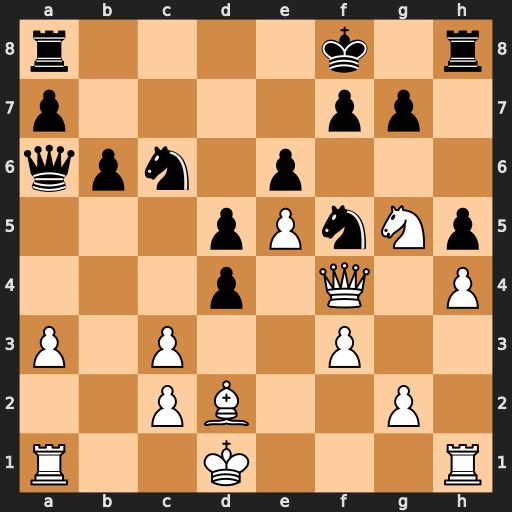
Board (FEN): r4k1r/p4pp1/qpn1p3/3pPnNp/3p1Q1P/P1P2P2/2PB2P1/R2K3R
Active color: w
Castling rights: -
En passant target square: -
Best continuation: g4 hxg4 fxg4